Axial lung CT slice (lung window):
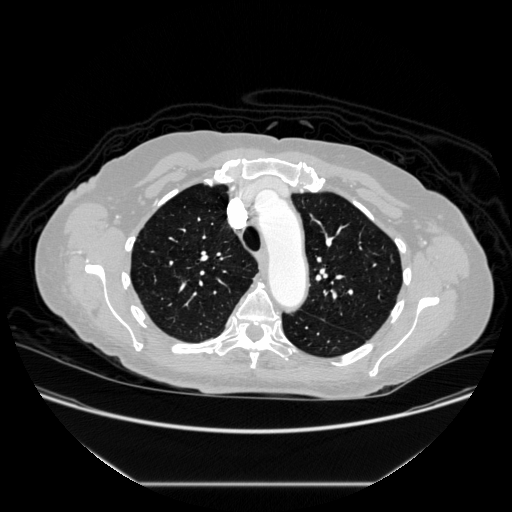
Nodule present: no